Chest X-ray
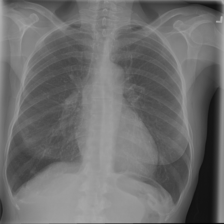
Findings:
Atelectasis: negative
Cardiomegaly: negative
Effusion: negative
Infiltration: positive
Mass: negative
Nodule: negative
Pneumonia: negative
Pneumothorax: negative
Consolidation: negative
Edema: negative
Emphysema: negative
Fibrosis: negative
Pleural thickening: negative
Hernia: negative